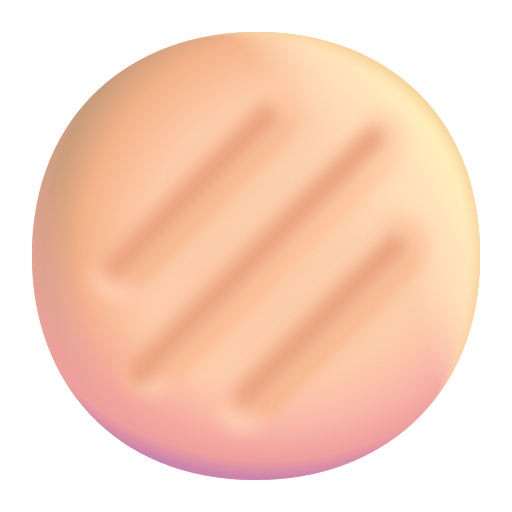
flatbread color